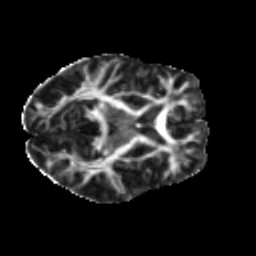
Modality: FA
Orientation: axial
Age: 29
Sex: female
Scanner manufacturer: ge
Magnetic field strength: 3 T
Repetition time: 7.8 s
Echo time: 0.0606 s